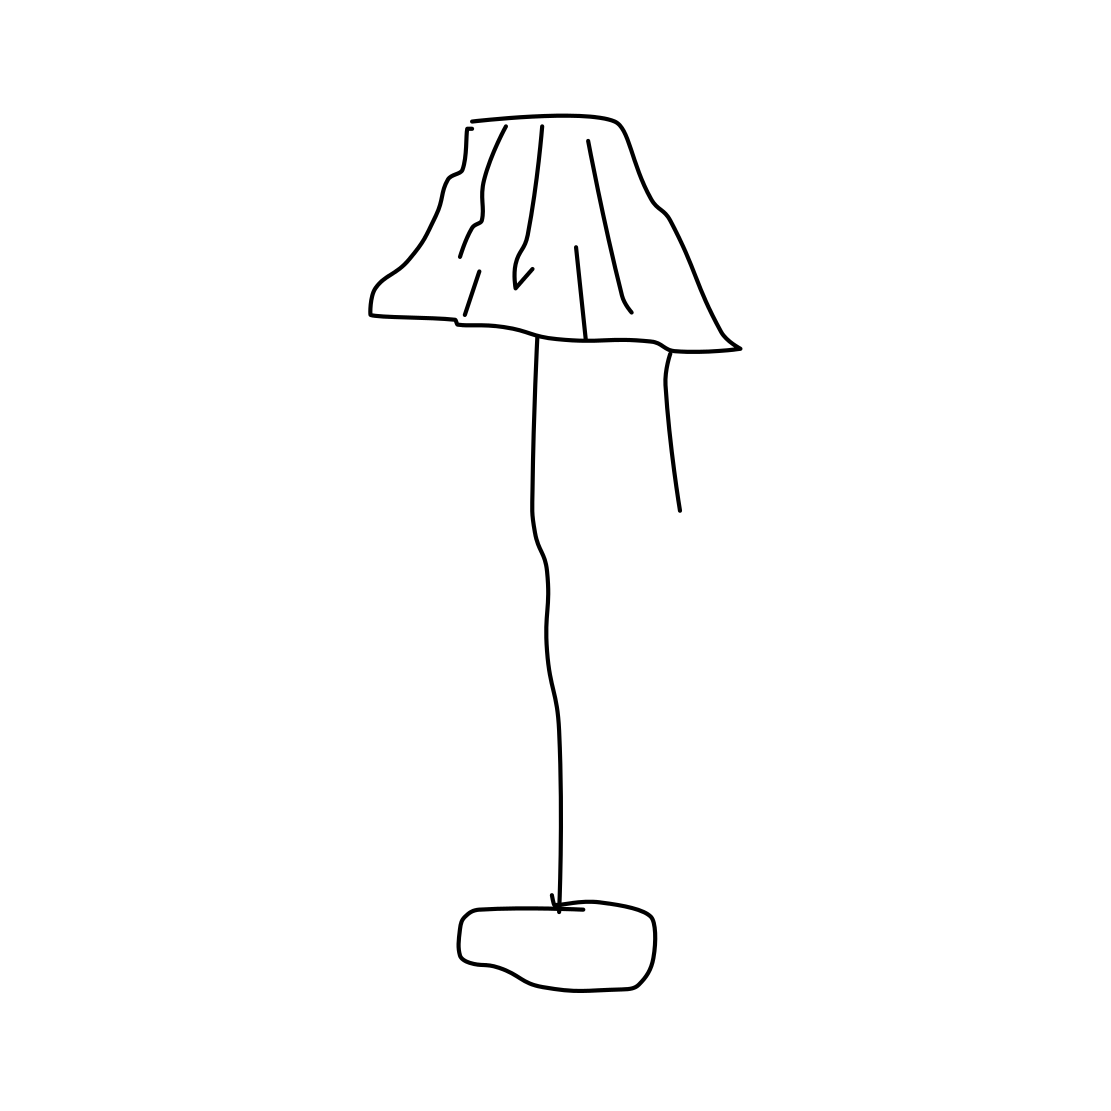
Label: floor lamp